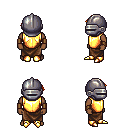
a pixel art fantasy rpg character, male body template, human, dark skin, gold chest armor, robe skirt, light blonde long mohawk hairstyle, metal helm, leather bracers, gold boots, four views (front, back, left, right), 2x2 character sprite sheet, small pixel art, hard edges, no anti-aliasing